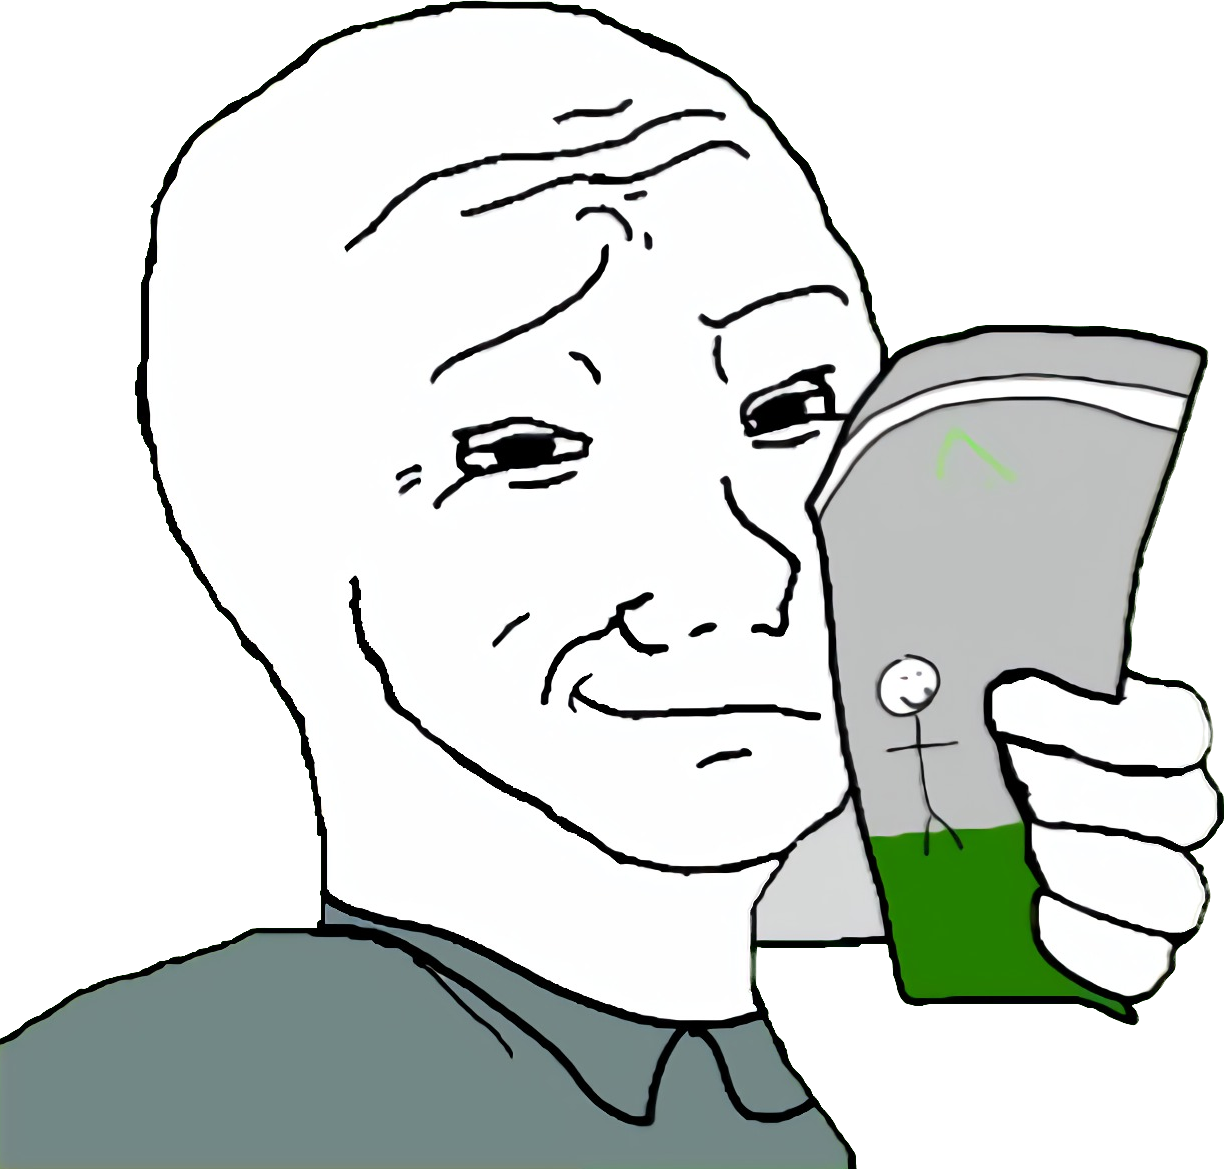
Label: 5_Smugjak